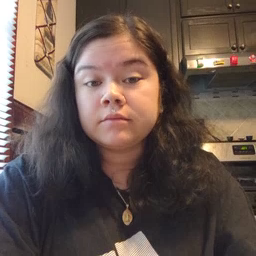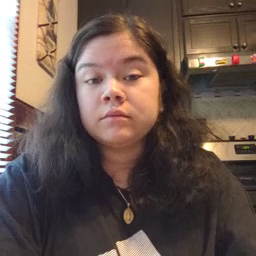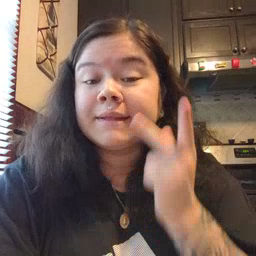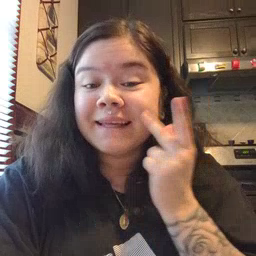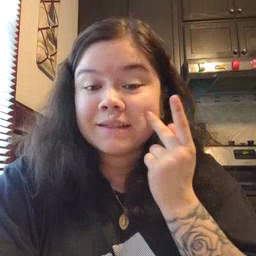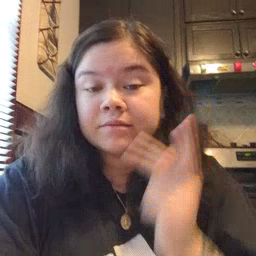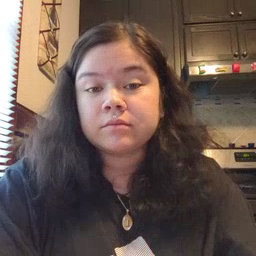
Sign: kitty